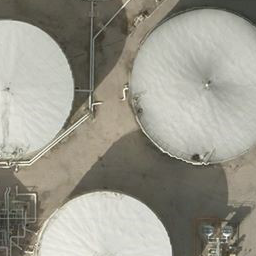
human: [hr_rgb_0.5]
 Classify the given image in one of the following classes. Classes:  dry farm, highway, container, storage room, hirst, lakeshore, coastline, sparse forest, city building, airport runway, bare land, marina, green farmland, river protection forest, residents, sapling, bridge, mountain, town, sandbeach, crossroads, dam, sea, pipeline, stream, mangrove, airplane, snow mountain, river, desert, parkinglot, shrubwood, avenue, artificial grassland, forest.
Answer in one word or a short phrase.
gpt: storage room